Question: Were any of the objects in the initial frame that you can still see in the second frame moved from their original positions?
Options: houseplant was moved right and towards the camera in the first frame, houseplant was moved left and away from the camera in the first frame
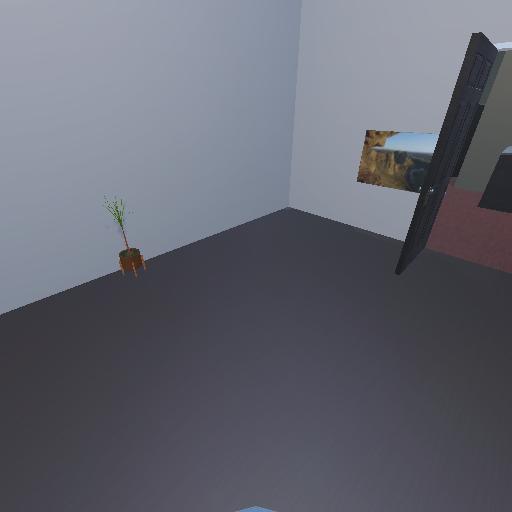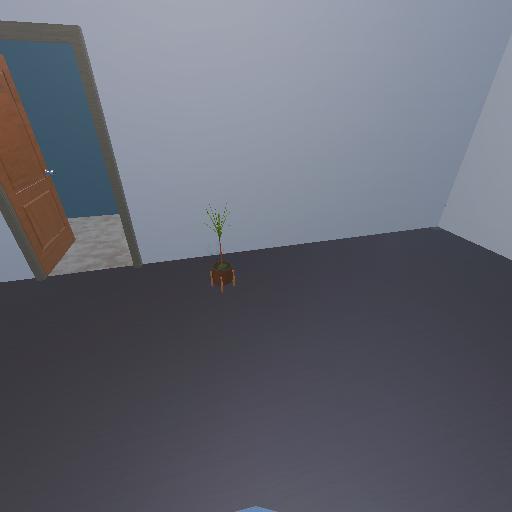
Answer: houseplant was moved right and towards the camera in the first frame